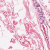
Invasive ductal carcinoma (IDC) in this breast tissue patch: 0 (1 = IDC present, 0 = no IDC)